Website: crate-barrel
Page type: billing-address
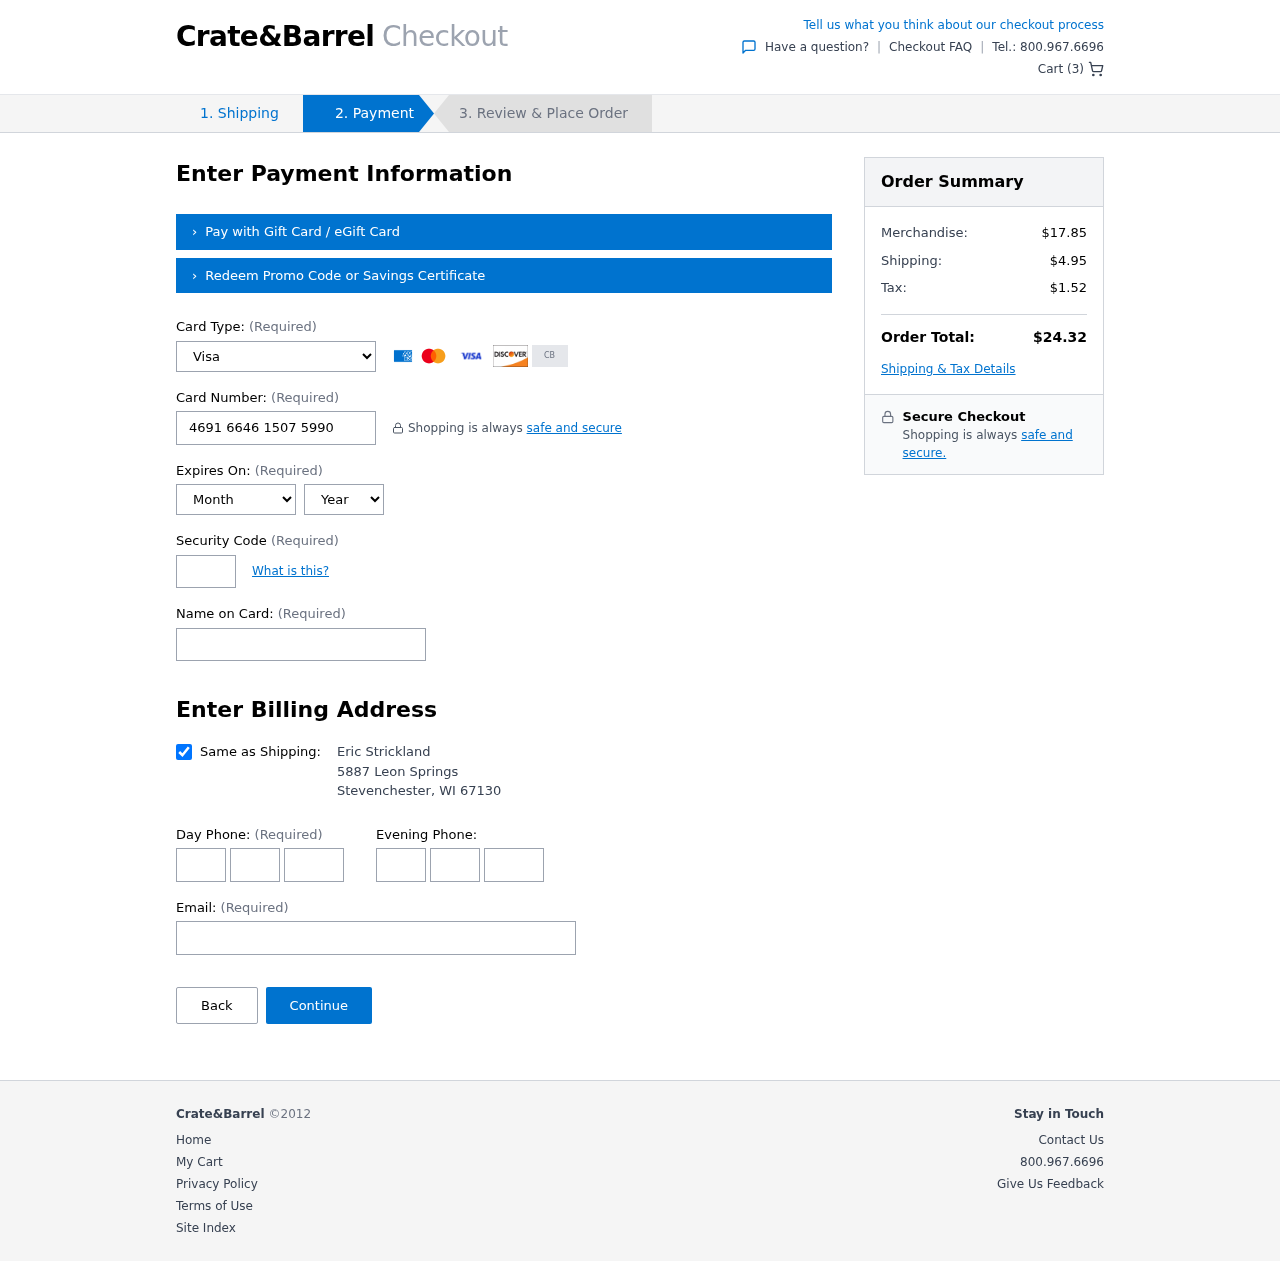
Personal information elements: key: PII_CARD_CVV
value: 442
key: PII_CARD_EXPIRY_MONTH
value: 07
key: PII_CARD_EXPIRY_YEAR
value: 27
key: PII_CARD_NUMBER
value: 4691 6646 1507 5990
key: PII_CARD_TYPE
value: Visa
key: PII_CITY
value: Stevenchester
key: PII_EMAIL
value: estrickland@yahoo.com
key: PII_FULLNAME
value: Eric Strickland
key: PII_PHONE_AREA
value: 593
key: PII_PHONE_PREFIX
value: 917
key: PII_PHONE_SUFFIX
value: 9608
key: PII_POSTCODE
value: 67130
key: PII_STATE_ABBR
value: WI
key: PII_STREET
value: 5887 Leon Springs
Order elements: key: ORDER_NUM_ITEMS
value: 3
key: ORDER_SUBTOTAL
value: $17.85
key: ORDER_SHIPPING_COST
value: $4.95
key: ORDER_TAX
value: $1.52
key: ORDER_TOTAL
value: $24.32